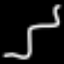
Label: squiggle